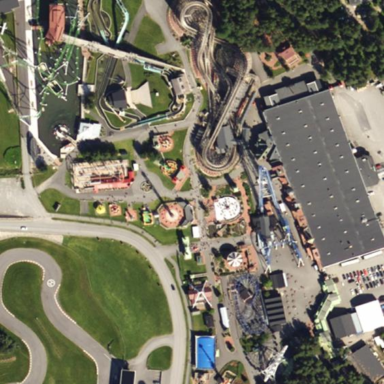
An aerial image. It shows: Theme park.